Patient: sex M, age 75
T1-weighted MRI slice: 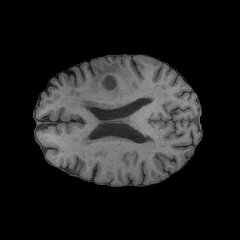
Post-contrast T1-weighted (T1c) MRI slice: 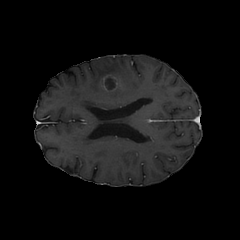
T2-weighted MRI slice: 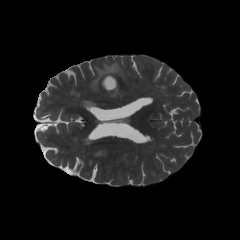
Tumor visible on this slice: yes
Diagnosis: Glioblastoma, IDH-wildtype
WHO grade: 4